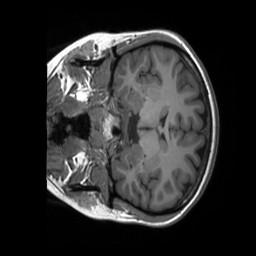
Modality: T1w
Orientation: coronal
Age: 28
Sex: female
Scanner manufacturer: siemens
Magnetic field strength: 3 T
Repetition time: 2.3 s
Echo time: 0.00232 s